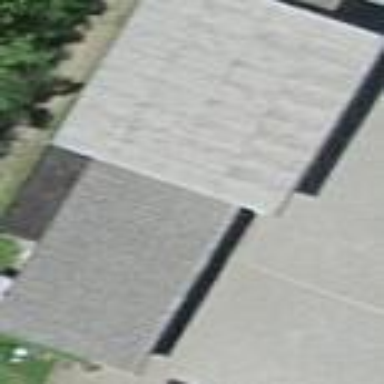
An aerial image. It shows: Garage building.